Question: What is AOD style?
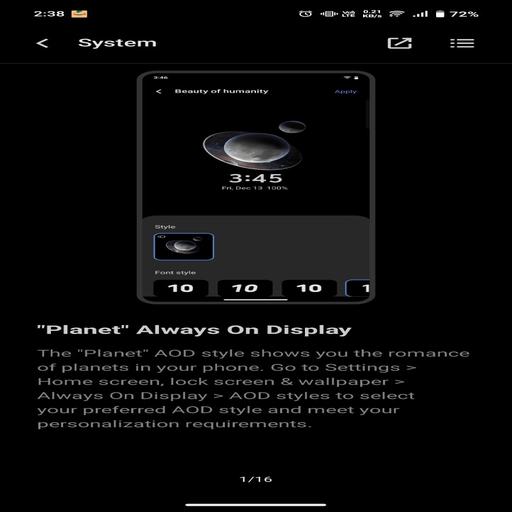
Answer: "Planet" style